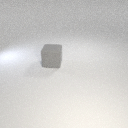
large gray rubber cube